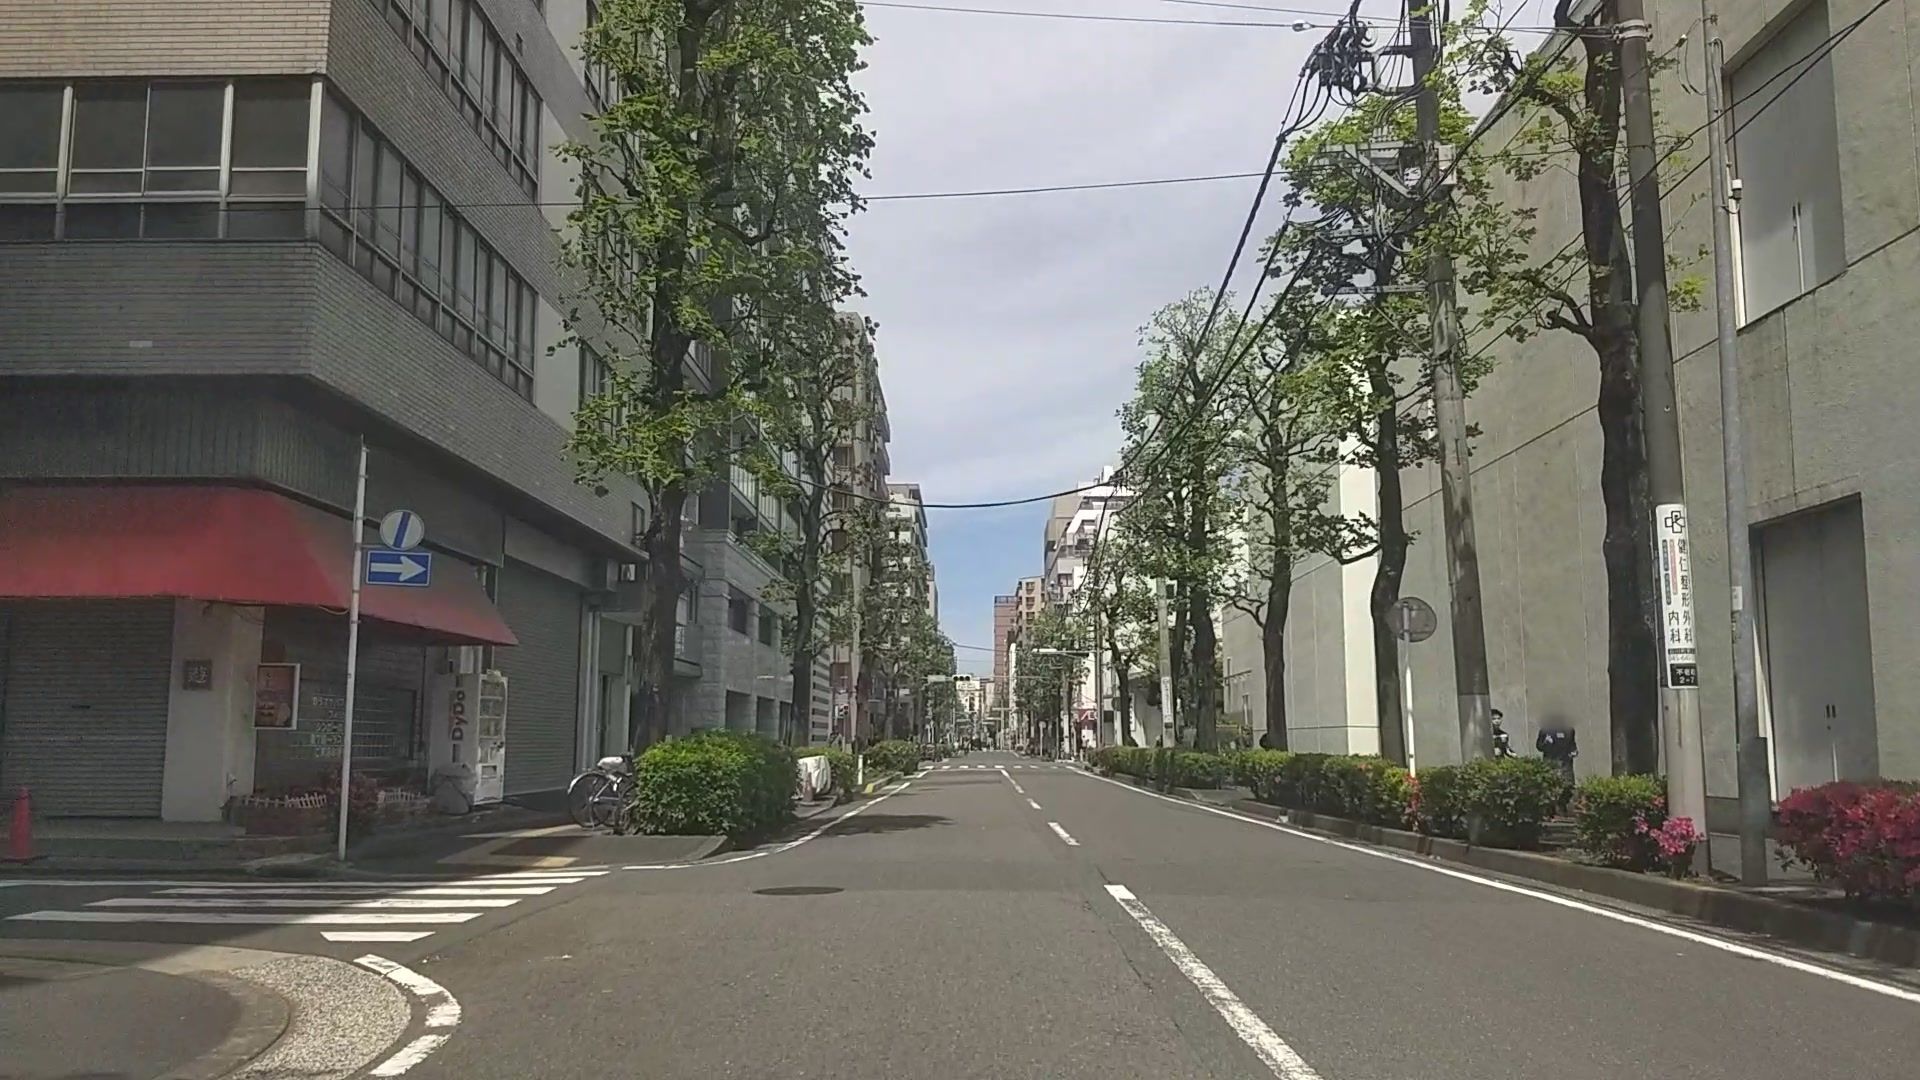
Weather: clear
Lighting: day
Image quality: good
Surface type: driving surface
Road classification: footway
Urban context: urban centre
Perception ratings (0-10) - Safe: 8.51, Lively: 9.68, Beautiful: 7.55, Boring: 2.48, Depressing: 3.24, Wealthy: 7.67